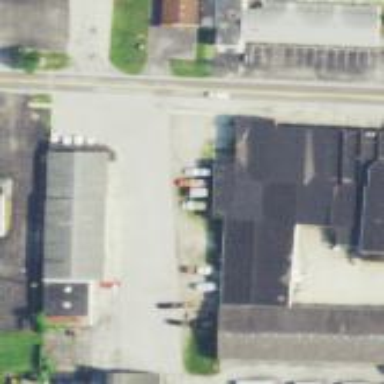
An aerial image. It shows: Industrial building with white exterior and gray roof.